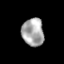
Tissue: lung
Cell type: Epithelial cells
Senescence score: 0.111
Nuclear area (px): 599
Mean DAPI intensity: 167.22